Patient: sex M, age 62
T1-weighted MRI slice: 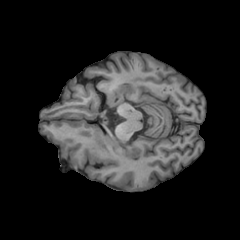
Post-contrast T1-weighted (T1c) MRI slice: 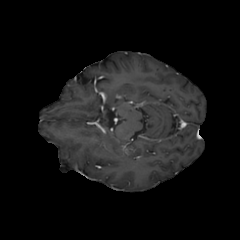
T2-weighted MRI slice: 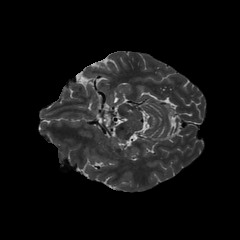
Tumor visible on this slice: no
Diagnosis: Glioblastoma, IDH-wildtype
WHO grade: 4